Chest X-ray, AP view. Patient: 31 years old, sex M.
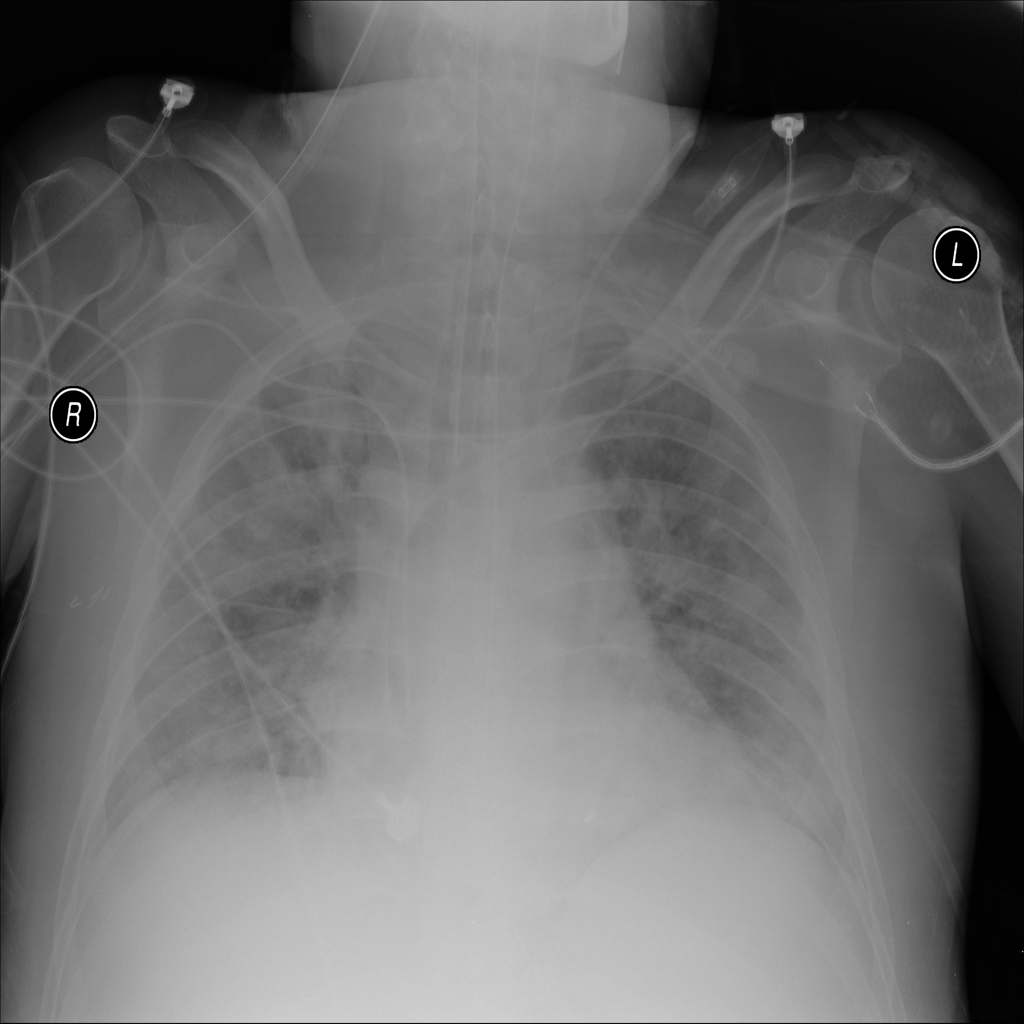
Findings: Cardiomegaly, Consolidation, Effusion, Mass